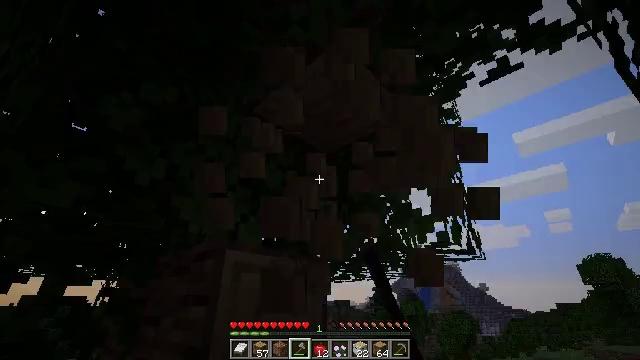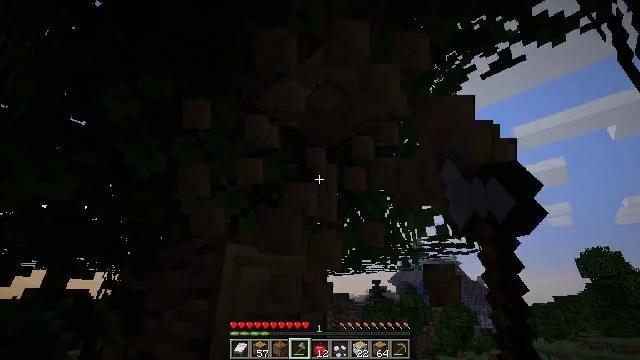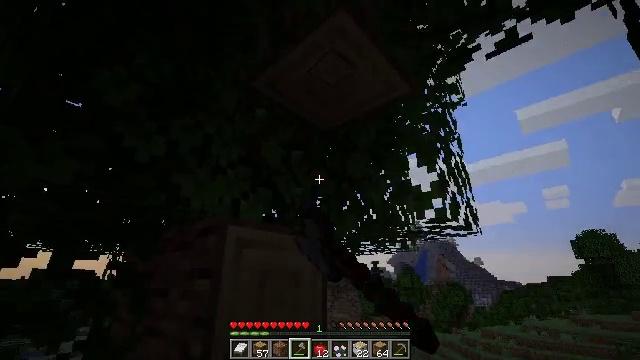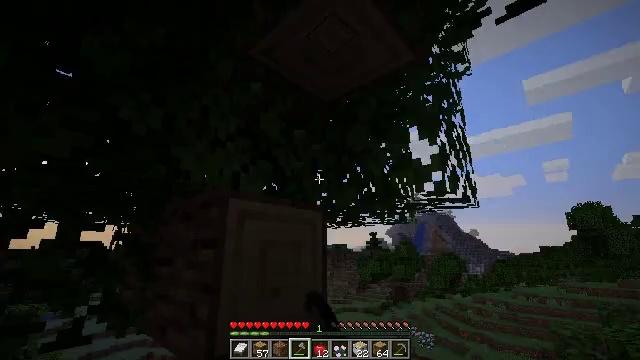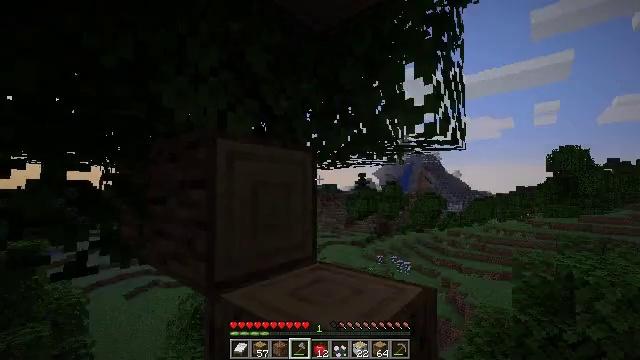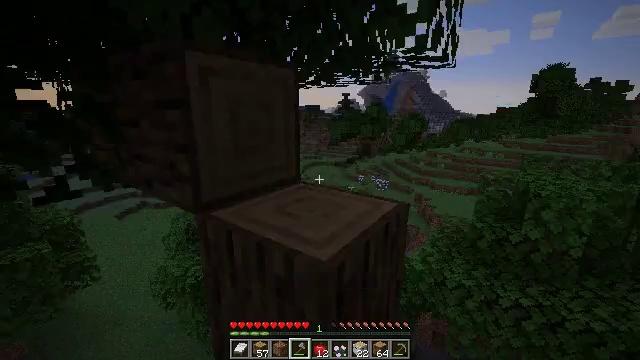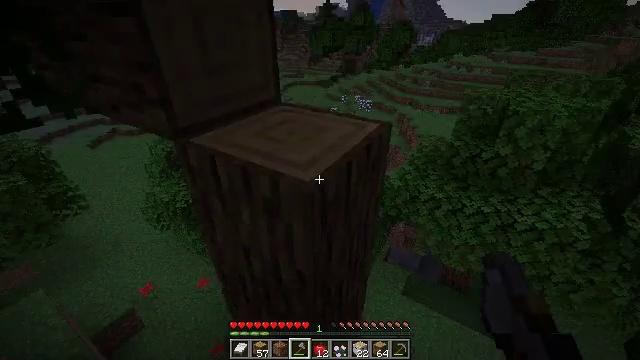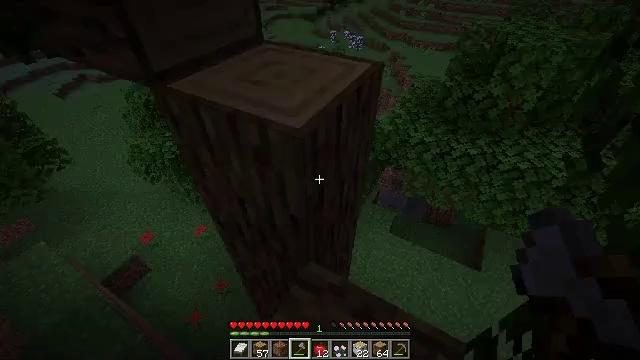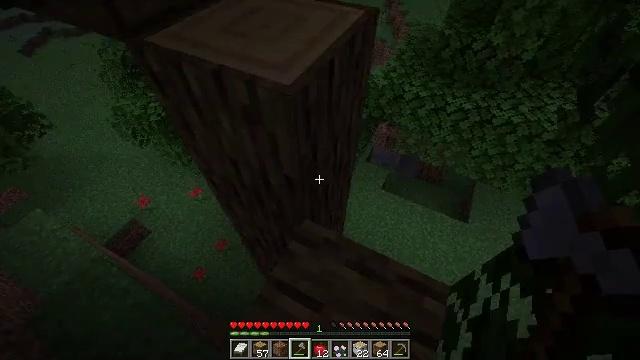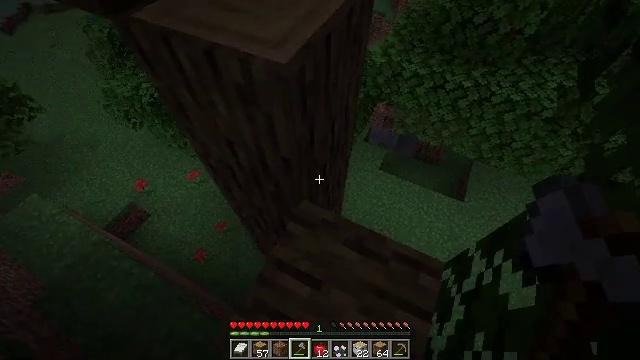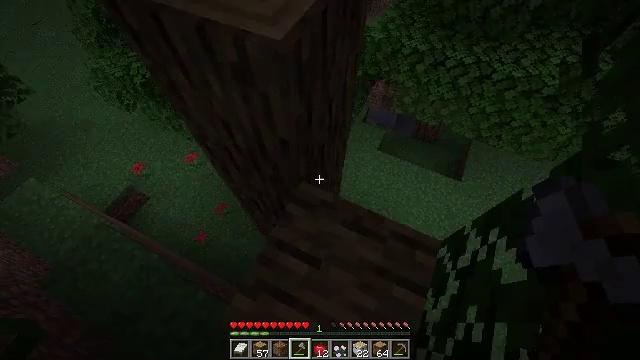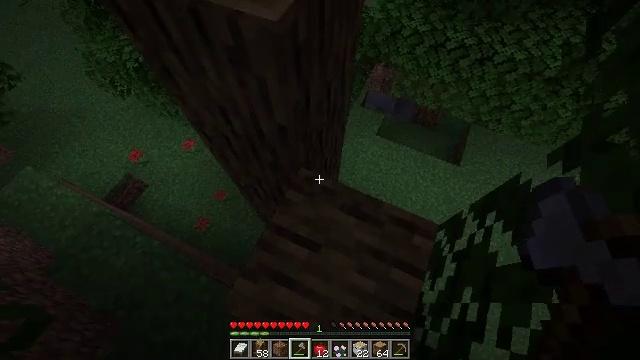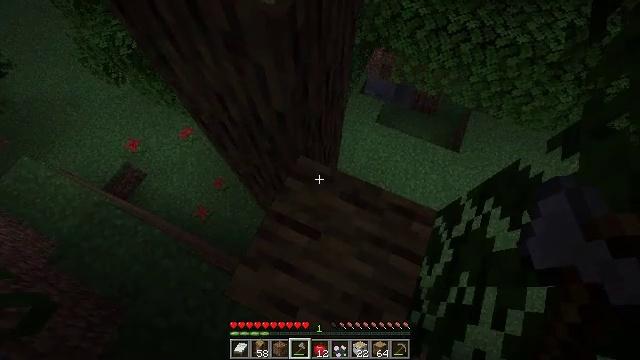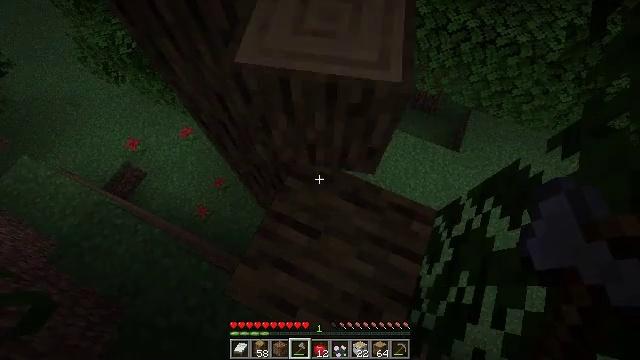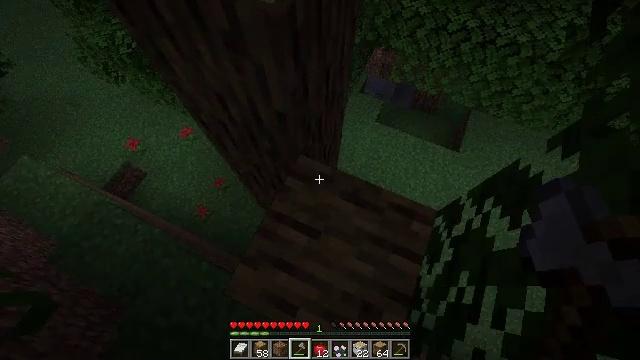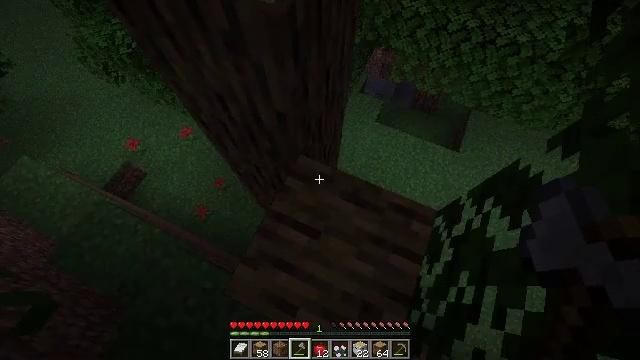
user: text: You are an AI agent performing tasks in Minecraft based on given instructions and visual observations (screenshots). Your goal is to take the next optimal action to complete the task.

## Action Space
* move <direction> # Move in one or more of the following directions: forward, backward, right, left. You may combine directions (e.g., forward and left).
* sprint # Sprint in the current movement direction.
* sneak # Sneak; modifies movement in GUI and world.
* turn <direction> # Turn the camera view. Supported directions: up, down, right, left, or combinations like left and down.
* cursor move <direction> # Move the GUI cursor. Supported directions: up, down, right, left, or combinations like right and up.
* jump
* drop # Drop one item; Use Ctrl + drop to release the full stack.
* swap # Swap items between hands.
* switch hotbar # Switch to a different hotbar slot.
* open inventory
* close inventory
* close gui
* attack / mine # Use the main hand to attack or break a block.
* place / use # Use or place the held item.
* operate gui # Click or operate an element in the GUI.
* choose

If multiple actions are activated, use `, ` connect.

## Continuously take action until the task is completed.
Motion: motion action
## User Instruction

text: Break oak leaves from the trees.
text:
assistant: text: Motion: turn down, attack / mine
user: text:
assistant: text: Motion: turn down
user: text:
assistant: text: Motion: turn down
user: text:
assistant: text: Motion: turn right and down
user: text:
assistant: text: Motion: turn right and down
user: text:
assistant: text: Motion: turn right and down
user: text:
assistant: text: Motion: turn right and down
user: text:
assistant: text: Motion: turn right and down
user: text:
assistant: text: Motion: turn down
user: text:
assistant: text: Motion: turn down
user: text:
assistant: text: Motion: turn down
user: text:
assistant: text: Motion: turn down
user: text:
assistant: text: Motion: no_op
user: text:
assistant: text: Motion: no_op
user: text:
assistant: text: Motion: no_op
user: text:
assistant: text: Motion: no_op
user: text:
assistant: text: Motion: no_op
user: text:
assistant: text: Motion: turn left and up
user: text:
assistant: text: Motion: turn left and up
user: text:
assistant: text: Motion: turn left
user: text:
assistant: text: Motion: no_op
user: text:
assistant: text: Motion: move forward
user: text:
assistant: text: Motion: move forward
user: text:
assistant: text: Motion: move forward
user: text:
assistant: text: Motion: no_op
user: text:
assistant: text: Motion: no_op
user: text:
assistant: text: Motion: no_op
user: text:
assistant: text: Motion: no_op
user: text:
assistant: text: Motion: no_op
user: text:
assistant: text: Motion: no_op